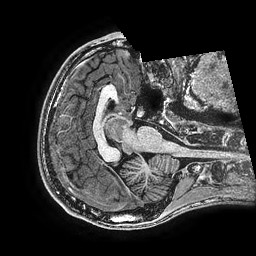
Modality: T1w
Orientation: axial
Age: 17
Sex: male
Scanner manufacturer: ge
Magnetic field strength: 3 T
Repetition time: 0.00766 s
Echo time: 0.003476 s